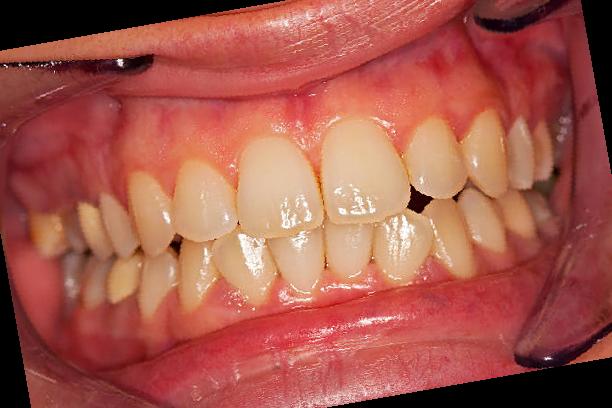
Condition: Gingivitis